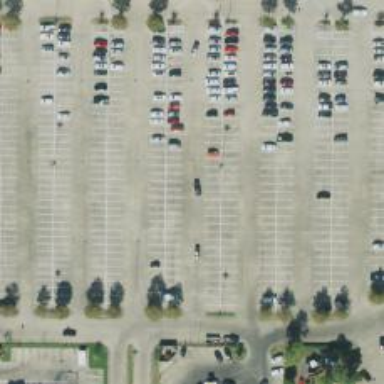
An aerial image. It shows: Parking space is available.